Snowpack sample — Buffalo Mountain, Silverthorne, Colorado, USA (1/25/25, 10:11 AM MST)
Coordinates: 39.6222, -106.1139
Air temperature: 22 °F
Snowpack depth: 110 cm
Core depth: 40 cm
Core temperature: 46.4 °F
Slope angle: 12°, slope face: 102°
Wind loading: high
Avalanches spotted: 0
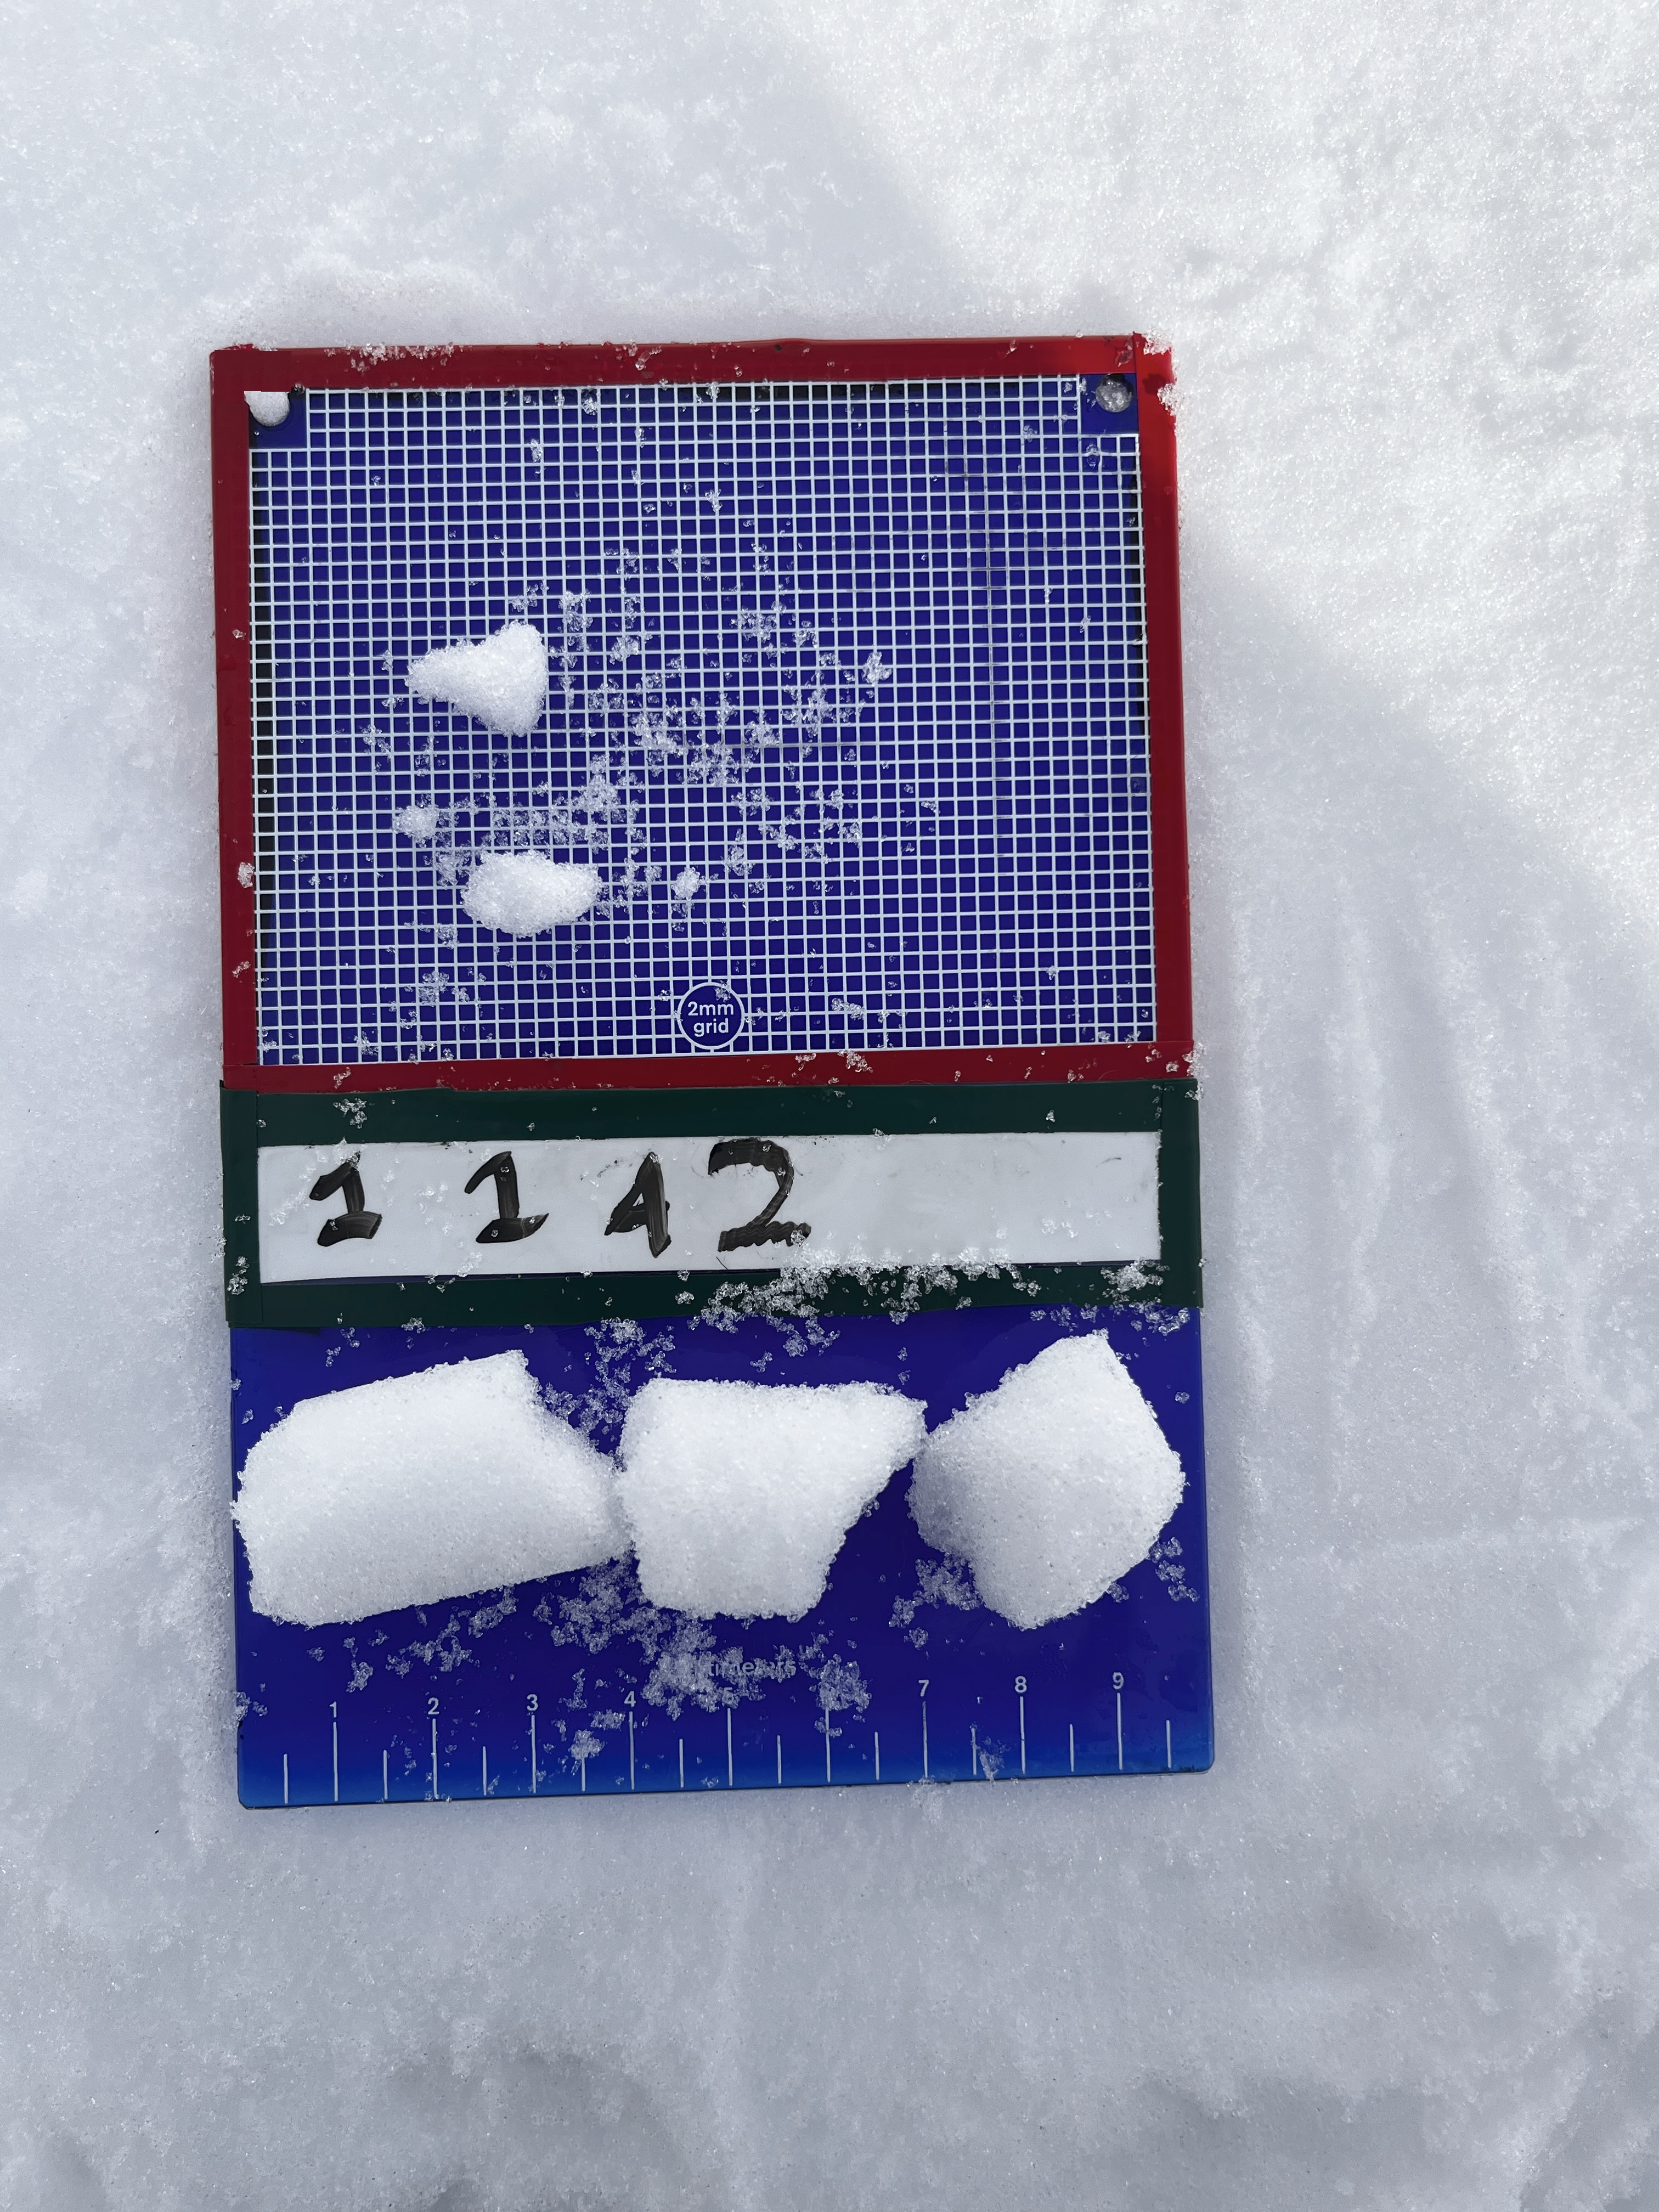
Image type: crystal_card
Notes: No avalanches nearby, collected on the outskirts of a fire break 15 meters from the treeline, on way to Buffalo and Red Mountain